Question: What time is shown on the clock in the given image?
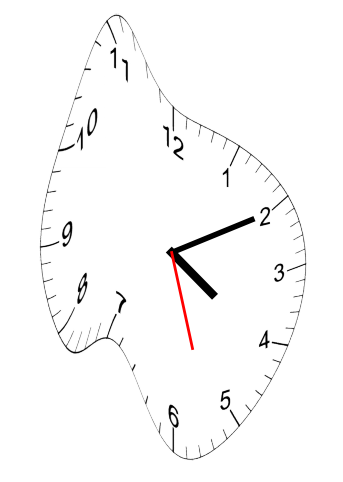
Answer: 04:10:27